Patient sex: M
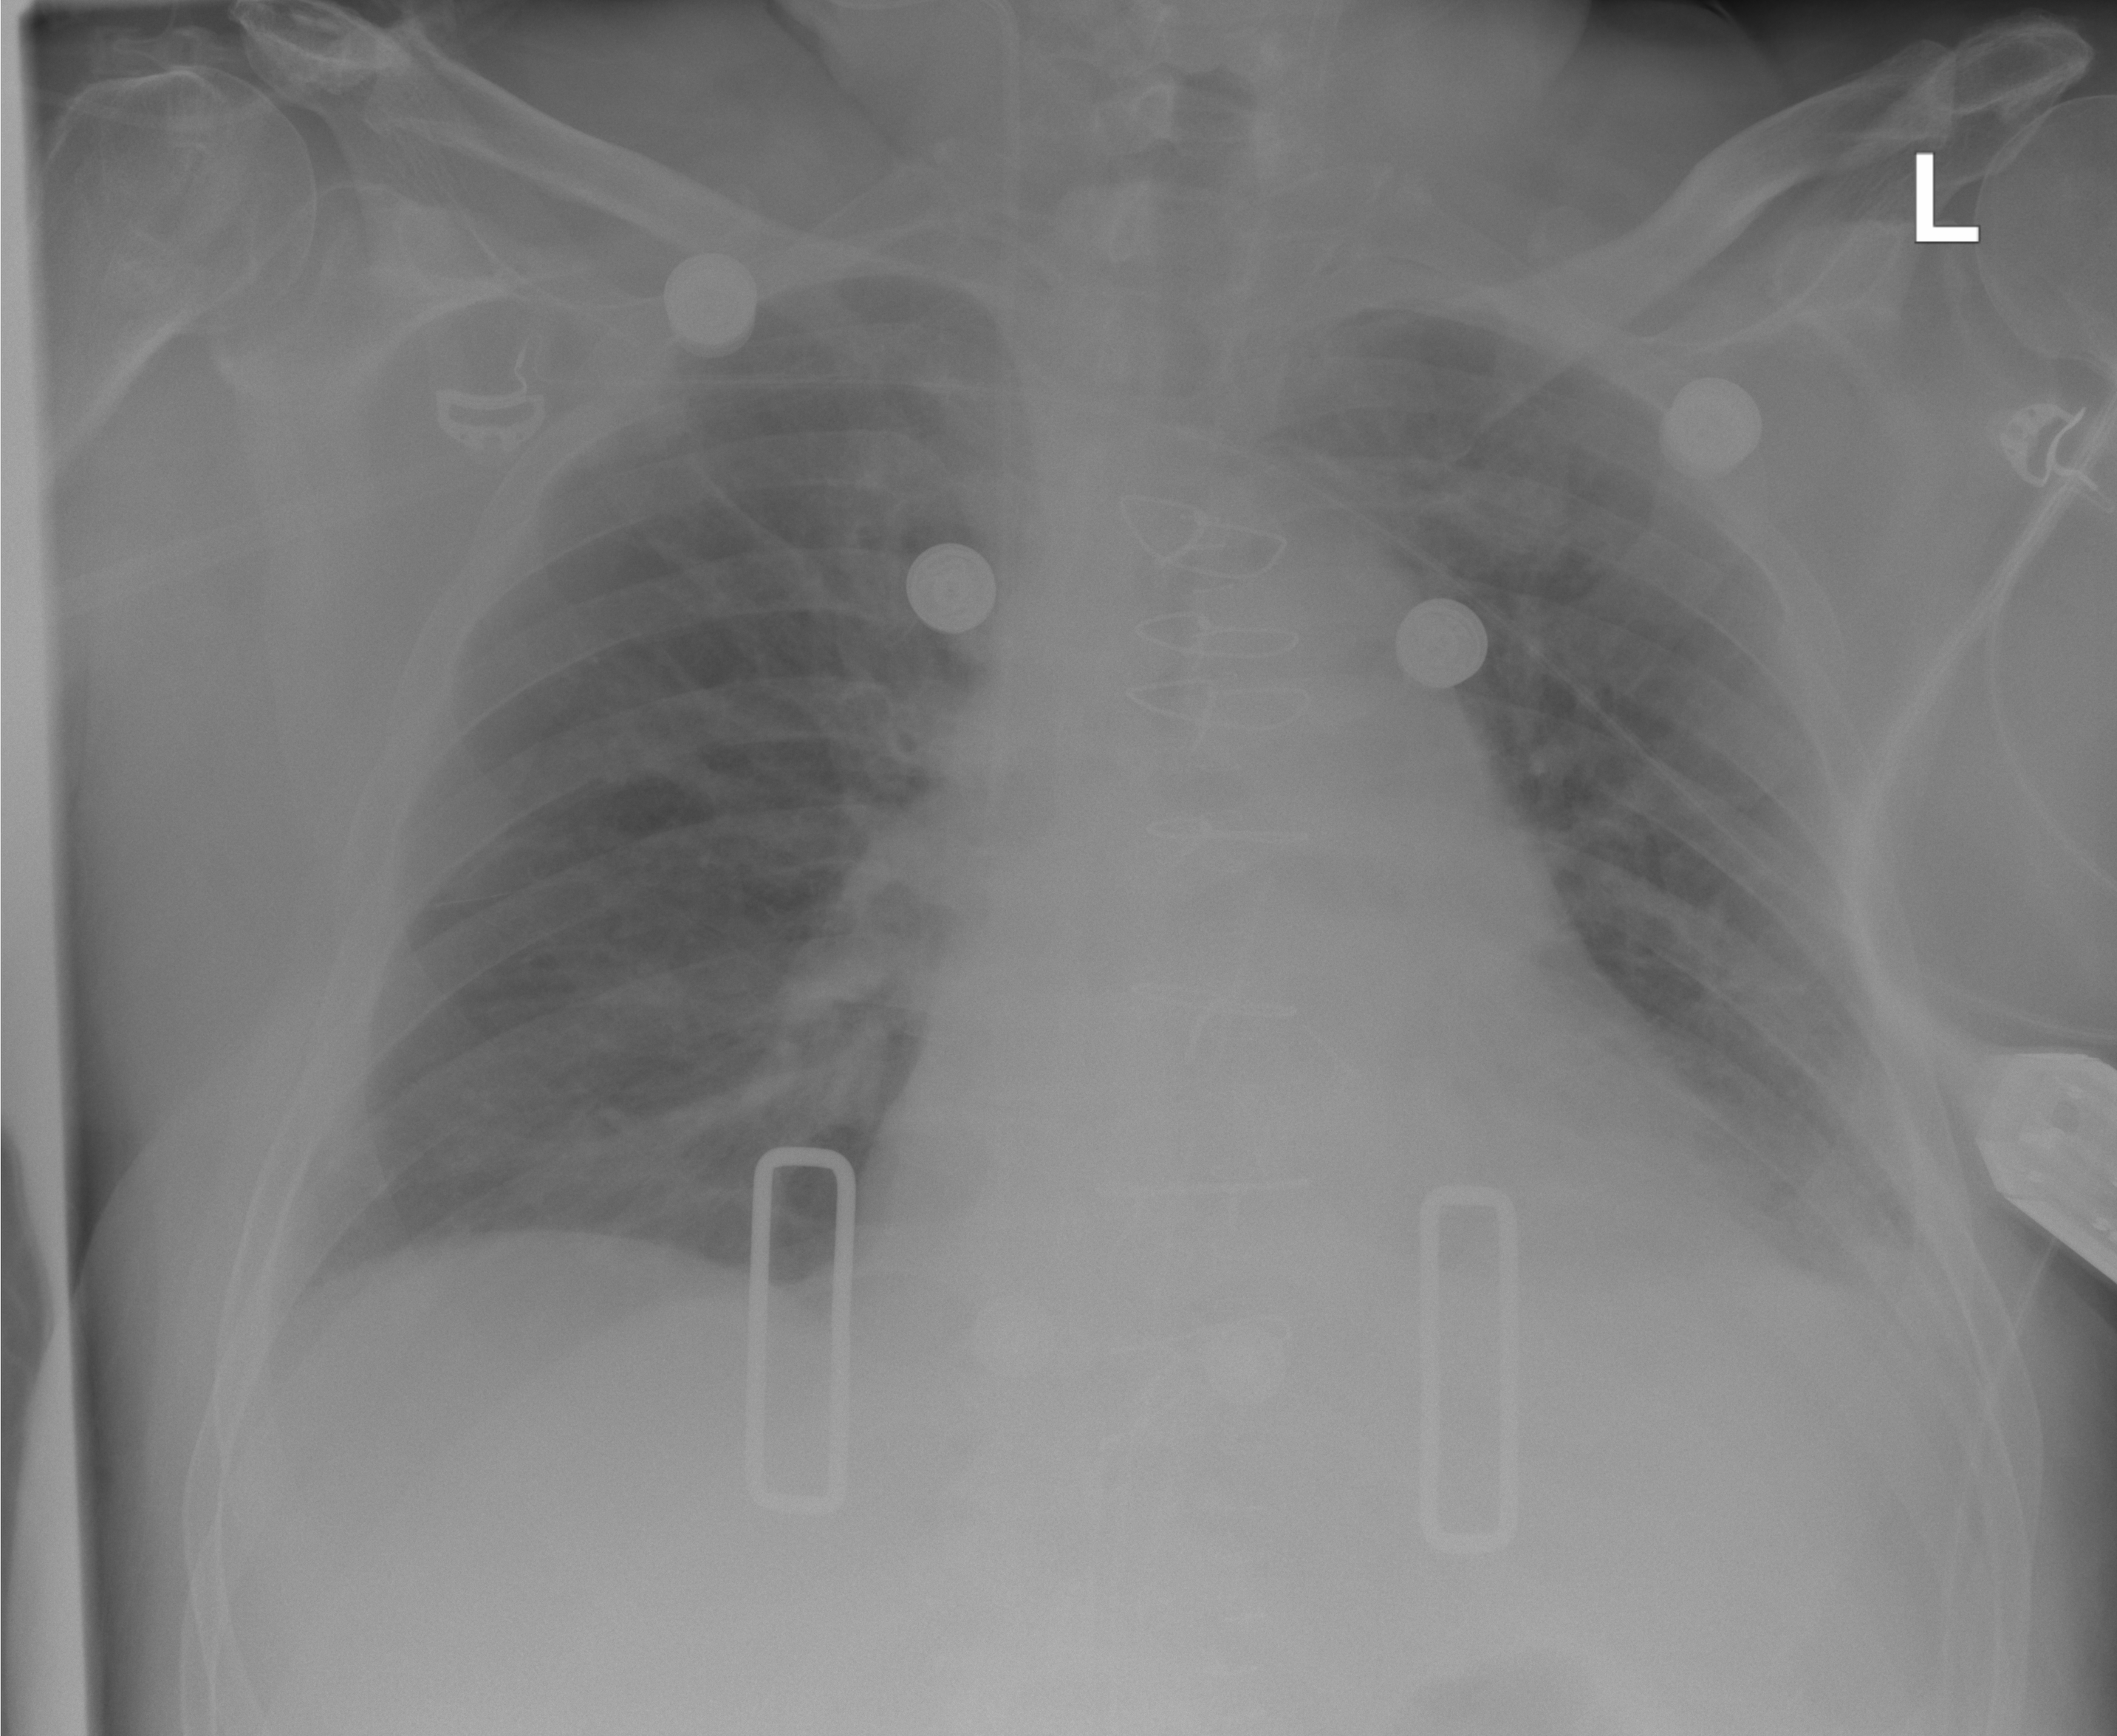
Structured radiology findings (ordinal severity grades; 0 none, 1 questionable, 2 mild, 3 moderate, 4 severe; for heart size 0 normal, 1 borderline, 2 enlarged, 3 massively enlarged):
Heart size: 1
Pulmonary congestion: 0
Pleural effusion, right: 2
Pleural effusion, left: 2
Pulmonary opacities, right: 0
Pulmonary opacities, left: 0
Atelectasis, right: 2
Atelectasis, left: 2